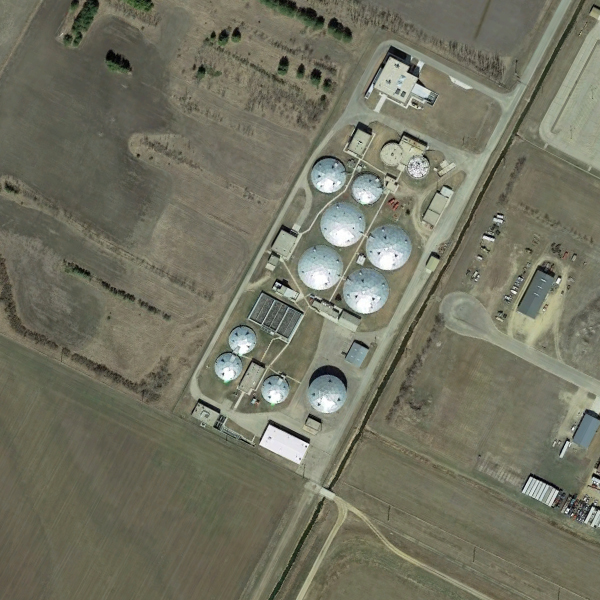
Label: StorageTanks